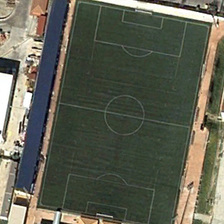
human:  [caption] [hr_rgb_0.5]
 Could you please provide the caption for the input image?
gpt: a football field is surrounded by several buildings .

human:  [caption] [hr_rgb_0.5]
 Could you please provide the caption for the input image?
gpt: a football field is surrounded by several buildings .

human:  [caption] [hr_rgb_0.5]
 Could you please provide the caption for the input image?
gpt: a football field is surrounded by several buildings .

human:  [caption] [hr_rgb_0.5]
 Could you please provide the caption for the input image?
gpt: a football field is surrounded by several buildings .

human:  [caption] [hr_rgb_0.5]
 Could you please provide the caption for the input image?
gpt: a football field is surrounded by several buildings .